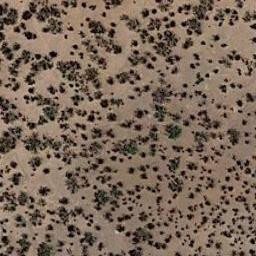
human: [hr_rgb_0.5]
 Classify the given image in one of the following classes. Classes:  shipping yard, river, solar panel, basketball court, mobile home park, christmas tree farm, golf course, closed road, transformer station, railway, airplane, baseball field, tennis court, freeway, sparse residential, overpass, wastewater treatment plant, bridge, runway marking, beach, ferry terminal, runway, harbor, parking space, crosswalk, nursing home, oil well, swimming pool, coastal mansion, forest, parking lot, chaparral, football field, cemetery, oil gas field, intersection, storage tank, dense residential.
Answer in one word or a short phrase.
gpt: chaparral